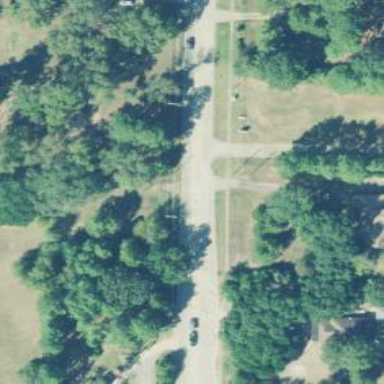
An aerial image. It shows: Driveway leading to service road.